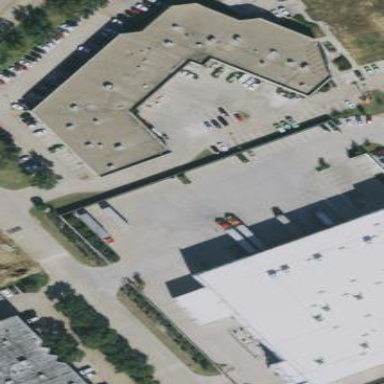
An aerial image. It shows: Retail building.